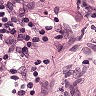
Metastatic tissue present: no